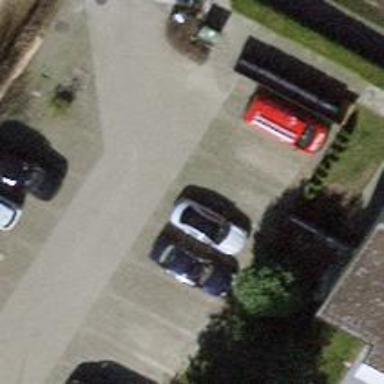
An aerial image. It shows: Parking aisle made of paving stones.